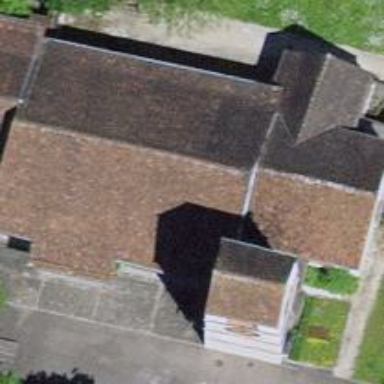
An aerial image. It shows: Church which is place of worship.